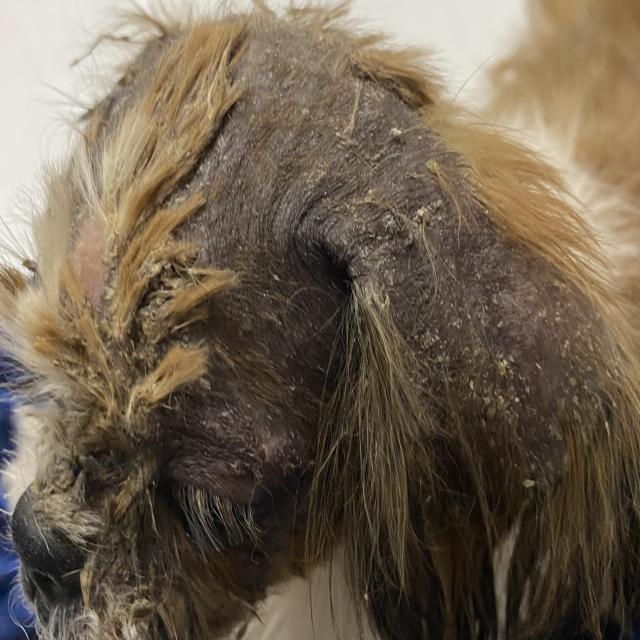
Canine demodicosis (Demodex mange) — caused by Demodex canis mites. Presents with alopecia, follicular papules, pustules, and comedones. Often localized on face and forelimbs.